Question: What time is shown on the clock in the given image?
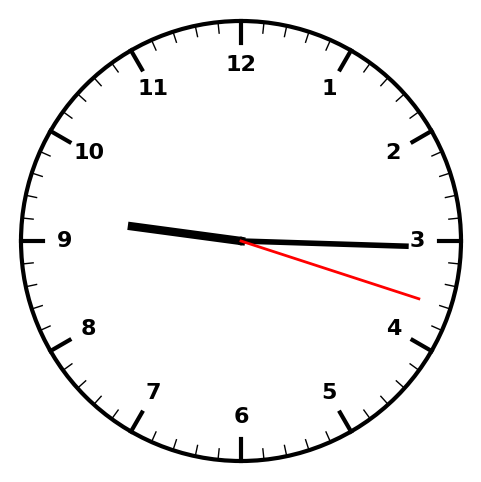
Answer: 09:15:18